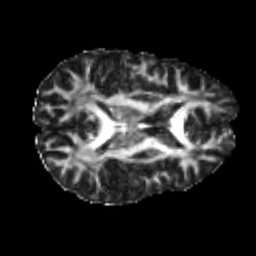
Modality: FA
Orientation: axial
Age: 21
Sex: male
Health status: healthy
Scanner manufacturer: philips
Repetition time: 7.386 s
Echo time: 0.08599 s